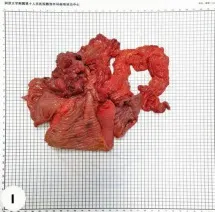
Intestinal obstruction caused by CD combined with internal hernia and ileal stenosis (Case 2). (H-I) The specimen of surgery.
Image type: medical_photograph (other_medical_photograph)